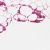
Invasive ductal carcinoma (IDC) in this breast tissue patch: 0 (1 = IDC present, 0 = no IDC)